Question: If I create a new Xcode project (just choosing, for example, the Single View Application template) then I cannot get Xcode to recognize the plugged in device.
As you can see from the screenshot my iPhone is called MyName's iPhone and is being recognized by an existing project; as you can see on the right Organizer can recognize it and it too and has displayed the green dot.
But as you can see in the middle the new created project does not recognize it and is displaying "iOS Device". When I try and execute the new project I get the "Xcode cannot run using the selected device" message.
I've tried exiting/relaunching Xcode, unplugging/replugging the device, tried re-creating new projects, but still the problem persists - created project just won't recognize the device but all previously existing project do.
I had the same problem a few weeks ago and the solution then was to just delete the newly created project and create another one. But now I've tried that a few times and its no longer working as a solution.
XCode 5.1

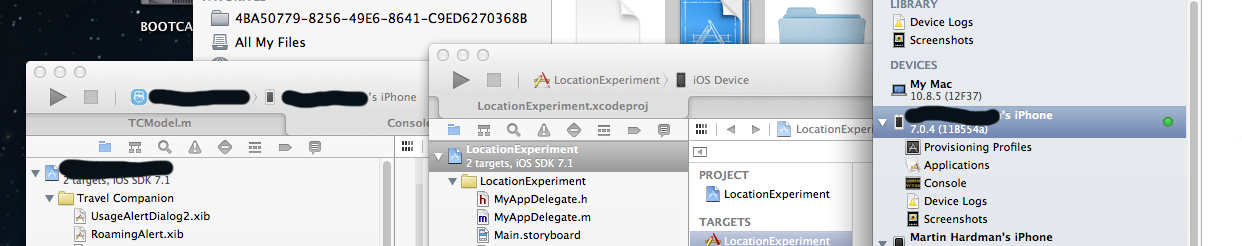
Answer: The device has iOS 7.0.4. What is the new project's Deployment Target? If it's 7.1 then there is your problem. Change the Deployment Target to 7.0 or earlier.